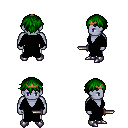
a pixel art fantasy rpg character, male body template, dark elf, purple skin, black robe, white pants, green short bangs hairstyle, bronze tiara, metal boots, dagger, four views (front, back, left, right), 2x2 character sprite sheet, small pixel art, hard edges, no anti-aliasing